Question: I'm using RStudio and my output on the Console gets truncated. I can't find how to stop the truncation (I tried searching '?options' as well as googling around for longer than I'd like to admit).
EDIT: My apologies everyone! I originally had the long name as 'ThisIsAReallyReallyReallyReallyReallyLongName', but the issue only came up with the long name of 'Translation Service Info - Which translation service?'. I think I found the issue. The '...' wasn't truncating, it was replacing the unknown characters like '?' and '-' with '.' and '...'.
'''
# Load File
myfile <- read.csv(file="C:\Users\wliu\Desktop\myfile.csv",
sep=",", header=TRUE, stringsAsFactors=FALSE, skip=2)
# Get my column names
mycolnames <- colnames(myfile)
# When I request a shorter name, this returns the full name
mycolnames[1] # Assuming first col is a short name
[1] "ThisIsAShortName"
# However, when I request a longer name, this returns a truncated version
mycolnames[2] # Assuming second col is a really long name
[1] "ThisIsA...Long...Name"
'''
I want to get back the non-truncated version of 'mycolnames[2]' (e.g. "ThisIsAReallyReallyReallyReallyReallyLongName")
I'm on Windows 7 64bit, RStudio Version 0.98.1091, R version 3.0.1 (2013-05-16) -- "Good Sport" with Platform: x86_64-w64-mingw32/x64 (64-bit). I tried with 'Use Git Bash as shell for Git projects' on and off.
'''
ThisIsAShortName, Translation Service Info - Which translation service?
23143505, Yes
23143614, No
23143324, Yes
'''

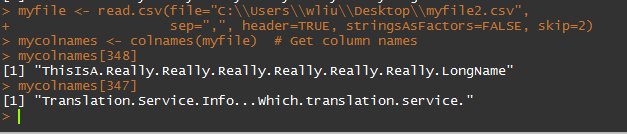
Answer: This is expected behavior by 'read.csv', not a truncation problem in R. When you have spaces and special characters in the column names of a file, 'read.csv' replaces each of them with a '.' unless you specify 'check.names = FALSE'
Here's a glimpse at 'make.names', which is how 'read.table' produces the column names.
'''
nm <- "Translation Service Info - Which translation service?"
make.names(nm)
# [1] "Translation.Service.Info...Which.translation.service."
'''
And here's the relevant line from 'read.table'
'''
if (check.names)
col.names <- make.names(col.names, unique = TRUE)
'''